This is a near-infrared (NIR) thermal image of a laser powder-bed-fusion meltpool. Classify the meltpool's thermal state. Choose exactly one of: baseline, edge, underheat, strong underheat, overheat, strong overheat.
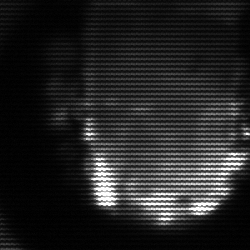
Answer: baseline